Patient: sex M, age 57
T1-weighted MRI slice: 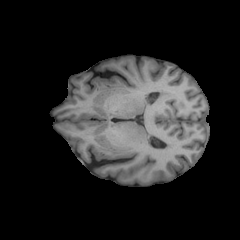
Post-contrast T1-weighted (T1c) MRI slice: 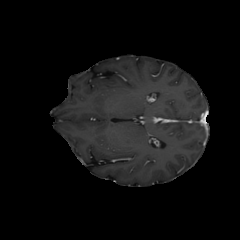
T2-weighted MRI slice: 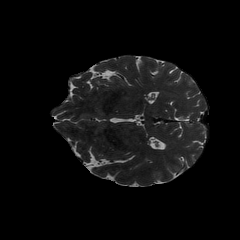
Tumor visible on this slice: no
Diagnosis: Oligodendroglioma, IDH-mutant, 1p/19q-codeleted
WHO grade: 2